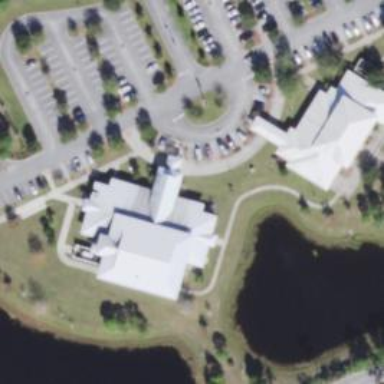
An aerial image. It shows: Community center building.